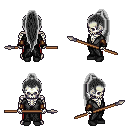
a pixel art fantasy rpg character, male body template, skeleton, gray robe, red pants, gray extra-long topknot hairstyle, cloth bracers, black shoes, spear, four views (front, back, left, right), 2x2 character sprite sheet, small pixel art, hard edges, no anti-aliasing